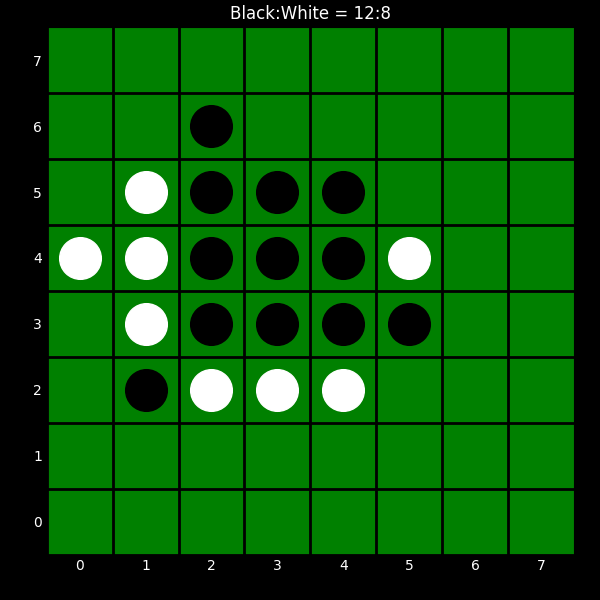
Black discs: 12
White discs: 8